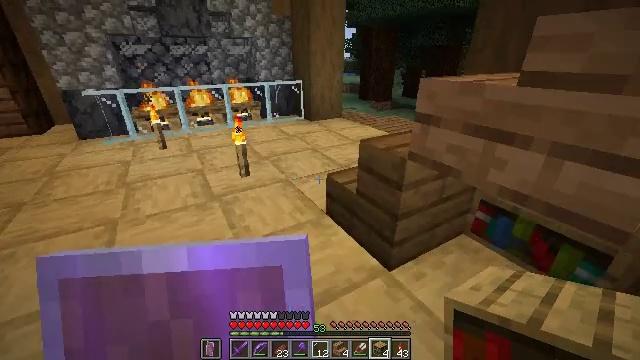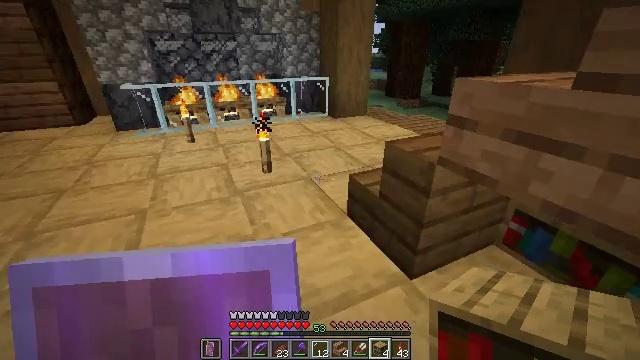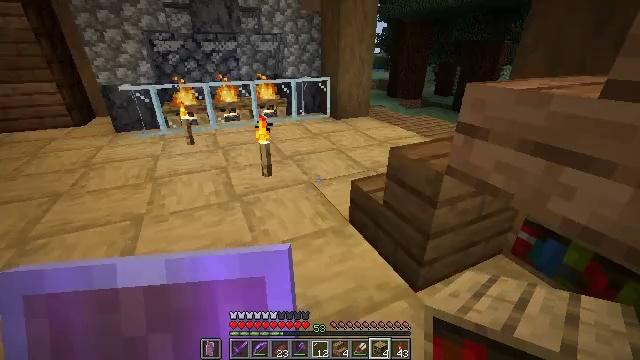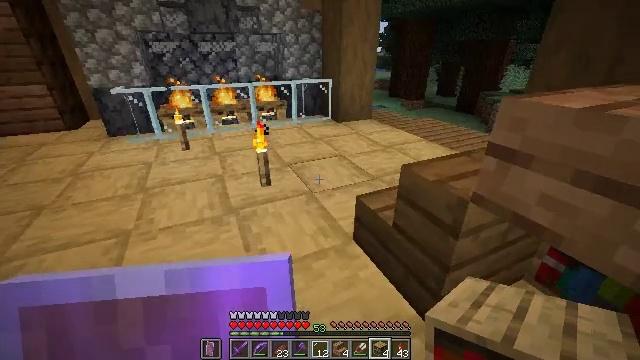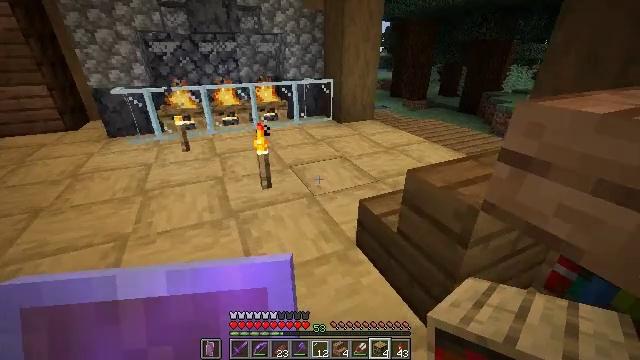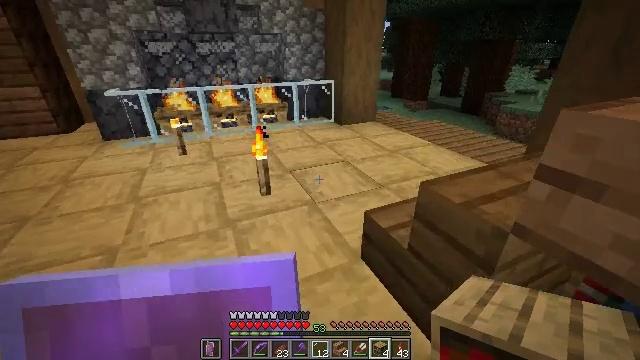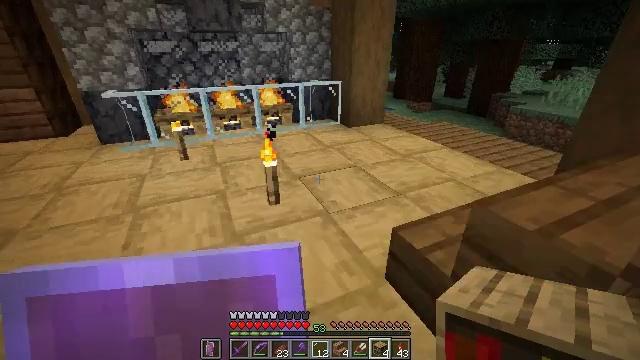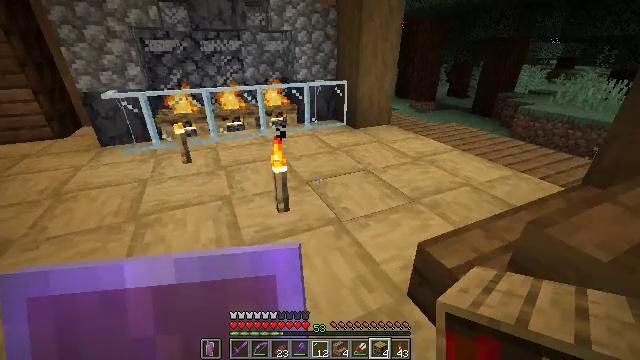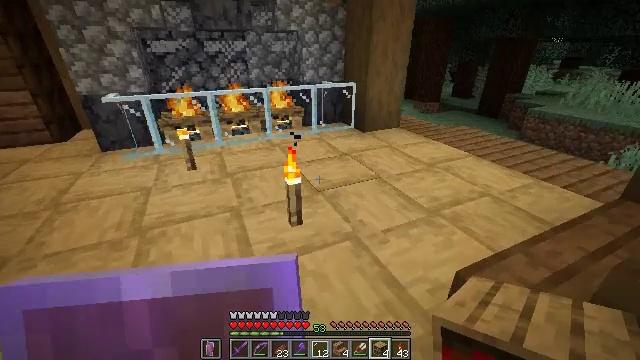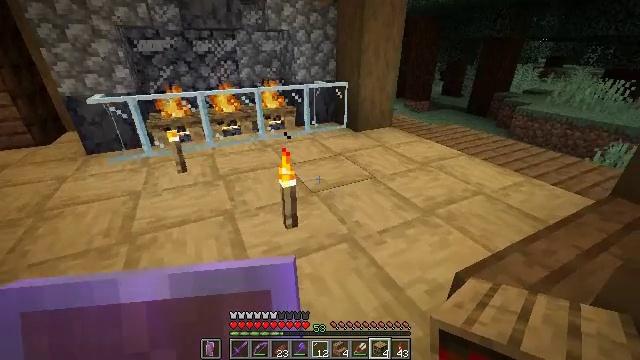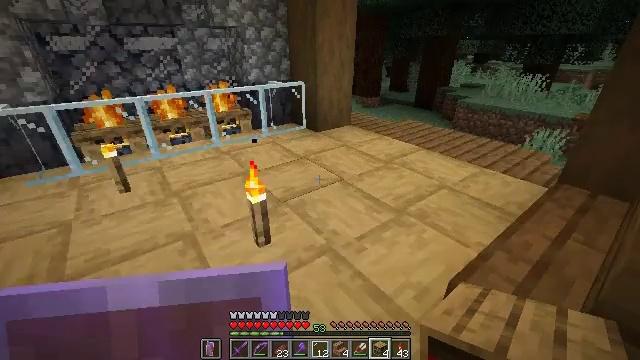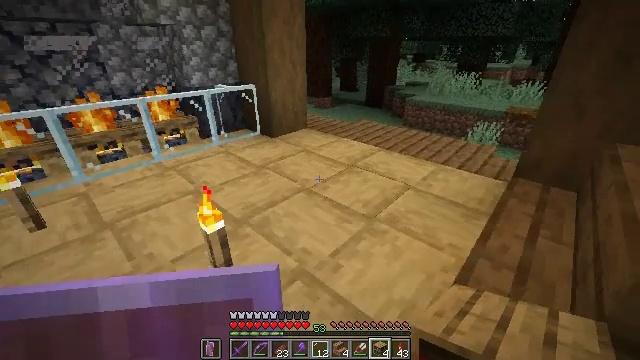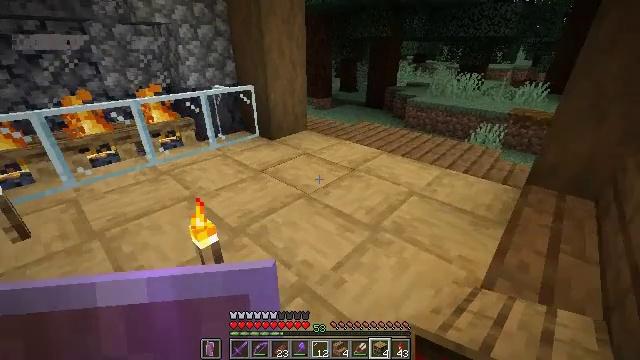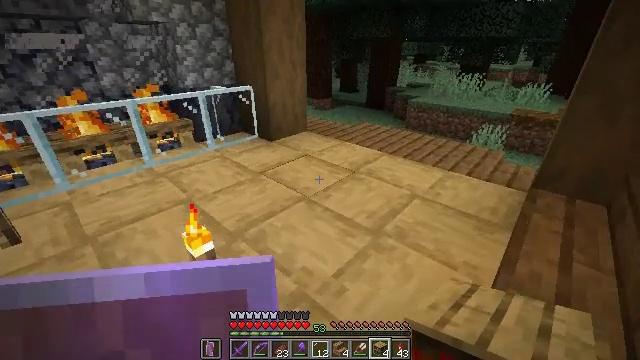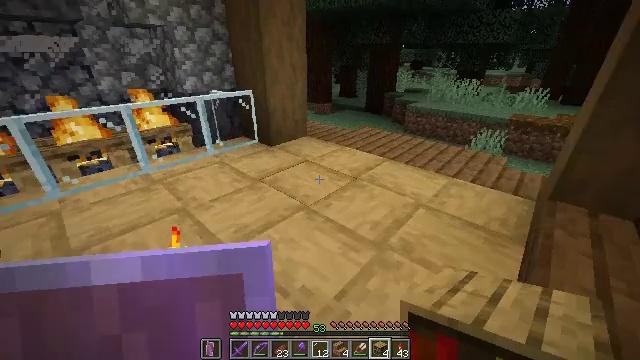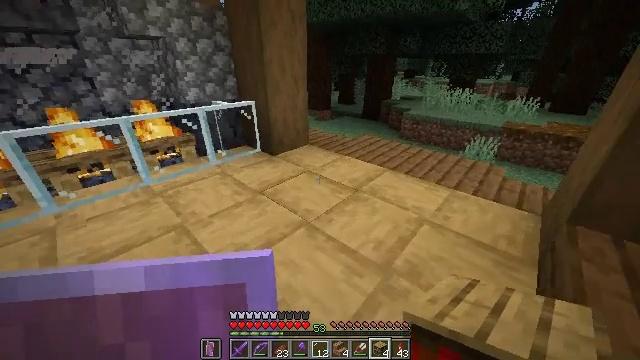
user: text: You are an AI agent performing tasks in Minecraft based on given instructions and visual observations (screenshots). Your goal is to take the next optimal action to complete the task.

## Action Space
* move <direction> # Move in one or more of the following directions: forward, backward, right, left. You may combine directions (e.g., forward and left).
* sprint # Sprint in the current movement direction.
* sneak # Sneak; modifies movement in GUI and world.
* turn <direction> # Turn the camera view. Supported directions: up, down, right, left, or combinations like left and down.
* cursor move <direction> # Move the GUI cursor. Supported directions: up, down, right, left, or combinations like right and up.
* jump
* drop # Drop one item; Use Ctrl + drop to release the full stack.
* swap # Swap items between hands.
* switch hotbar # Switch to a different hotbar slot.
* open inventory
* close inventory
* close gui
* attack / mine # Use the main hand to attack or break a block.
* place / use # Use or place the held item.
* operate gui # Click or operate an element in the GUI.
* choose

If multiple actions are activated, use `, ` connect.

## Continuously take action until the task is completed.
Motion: motion action
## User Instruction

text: Reclaim bookshelf materials.
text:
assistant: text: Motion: move forward, turn left
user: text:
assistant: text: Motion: move forward
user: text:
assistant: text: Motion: move forward
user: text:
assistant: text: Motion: move forward
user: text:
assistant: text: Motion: move forward and move left
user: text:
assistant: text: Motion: move forward and move left
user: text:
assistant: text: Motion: move forward and move left
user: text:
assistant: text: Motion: move forward and move left
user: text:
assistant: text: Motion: move forward and move left, turn right
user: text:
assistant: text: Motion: move forward, turn right
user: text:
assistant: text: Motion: move forward, turn right
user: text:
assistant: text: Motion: move forward
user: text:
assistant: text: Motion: move forward, sprint
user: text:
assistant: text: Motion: move forward, sprint
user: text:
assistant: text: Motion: move forward, sprint
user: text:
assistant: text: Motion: move forward, sprint
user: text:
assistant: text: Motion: move forward, sprint
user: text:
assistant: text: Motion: move forward, sprint, turn right
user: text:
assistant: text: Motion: move forward, sprint, turn right
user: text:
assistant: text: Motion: move forward, sprint, turn right
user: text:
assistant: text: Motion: move forward, sprint, turn right
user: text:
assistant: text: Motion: move forward, sprint, turn right
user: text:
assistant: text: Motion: move forward and move left, sprint, turn right
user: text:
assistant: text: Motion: move forward and move left, sprint, turn right
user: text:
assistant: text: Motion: move forward and move left, sprint, turn right
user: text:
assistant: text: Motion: move forward and move left, sprint, turn right
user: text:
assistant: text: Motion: move forward and move left, sprint, turn right
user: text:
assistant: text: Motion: move forward and move left, sprint, turn right
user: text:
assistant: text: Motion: move forward and move left, sprint, turn right
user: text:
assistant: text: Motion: move forward and move left, sprint, turn right